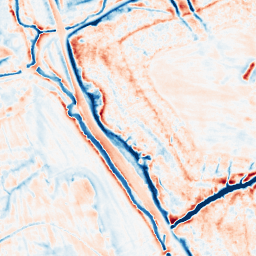
Category: edge_preserving
Decomposition family: anisotropic_diffusion
Decomposition parameters: iterations: 50
kappa: 50
gamma: 0.15
Upsampling method: linear_exact
Upsampling parameters: scale: 2
Upsampling scale: 2